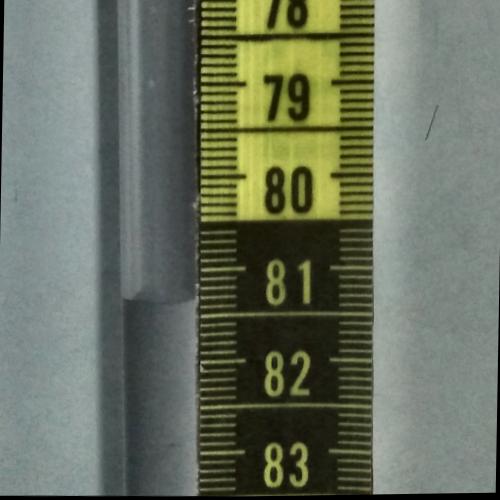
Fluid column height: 81.3 cm